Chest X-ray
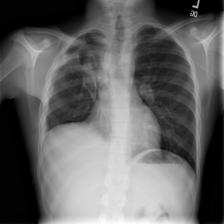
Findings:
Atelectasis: negative
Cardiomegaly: negative
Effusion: negative
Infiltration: negative
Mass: negative
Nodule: negative
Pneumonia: negative
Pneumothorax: positive
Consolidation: negative
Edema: negative
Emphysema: negative
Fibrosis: negative
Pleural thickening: negative
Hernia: negative